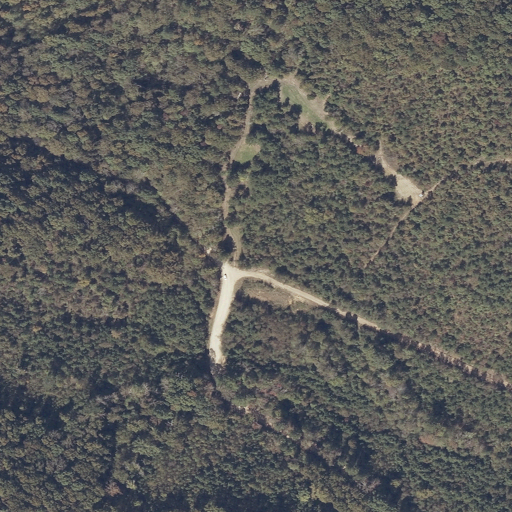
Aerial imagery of gap in Alabama named Flanders Gap containing deciduous forest, open development, mixed forest, shrub, and evergreen forest